Interaction volume radius: 5 \u00c5
Interaction volume height: 20 \u00c5
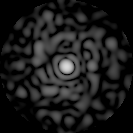
Disorder parameter: 0.8104